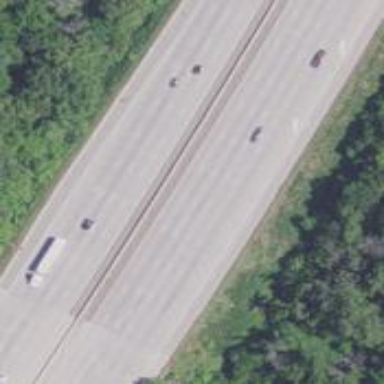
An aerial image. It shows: Motorway.